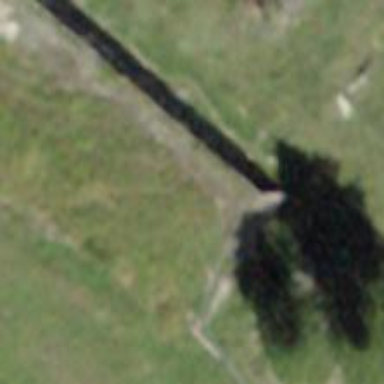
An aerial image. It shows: Wall barrier.